Field crop: maize
Growth stage: 2
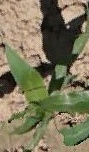
Species: maize